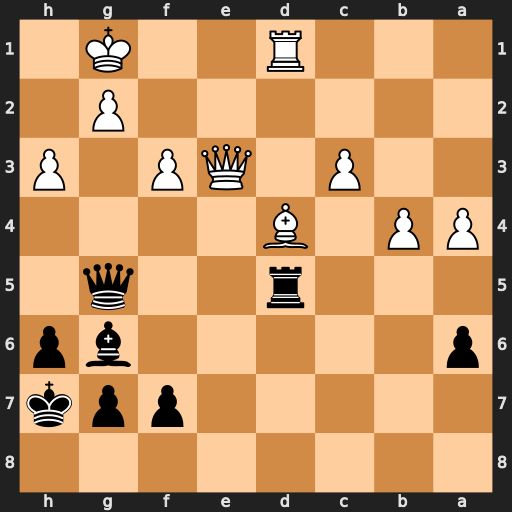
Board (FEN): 8/5ppk/p5bp/3r2q1/PP1B4/2P1QP1P/6P1/3R2K1
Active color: b
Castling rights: -
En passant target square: -
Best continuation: Qxe3+ Bxe3 Rxd1+